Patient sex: M
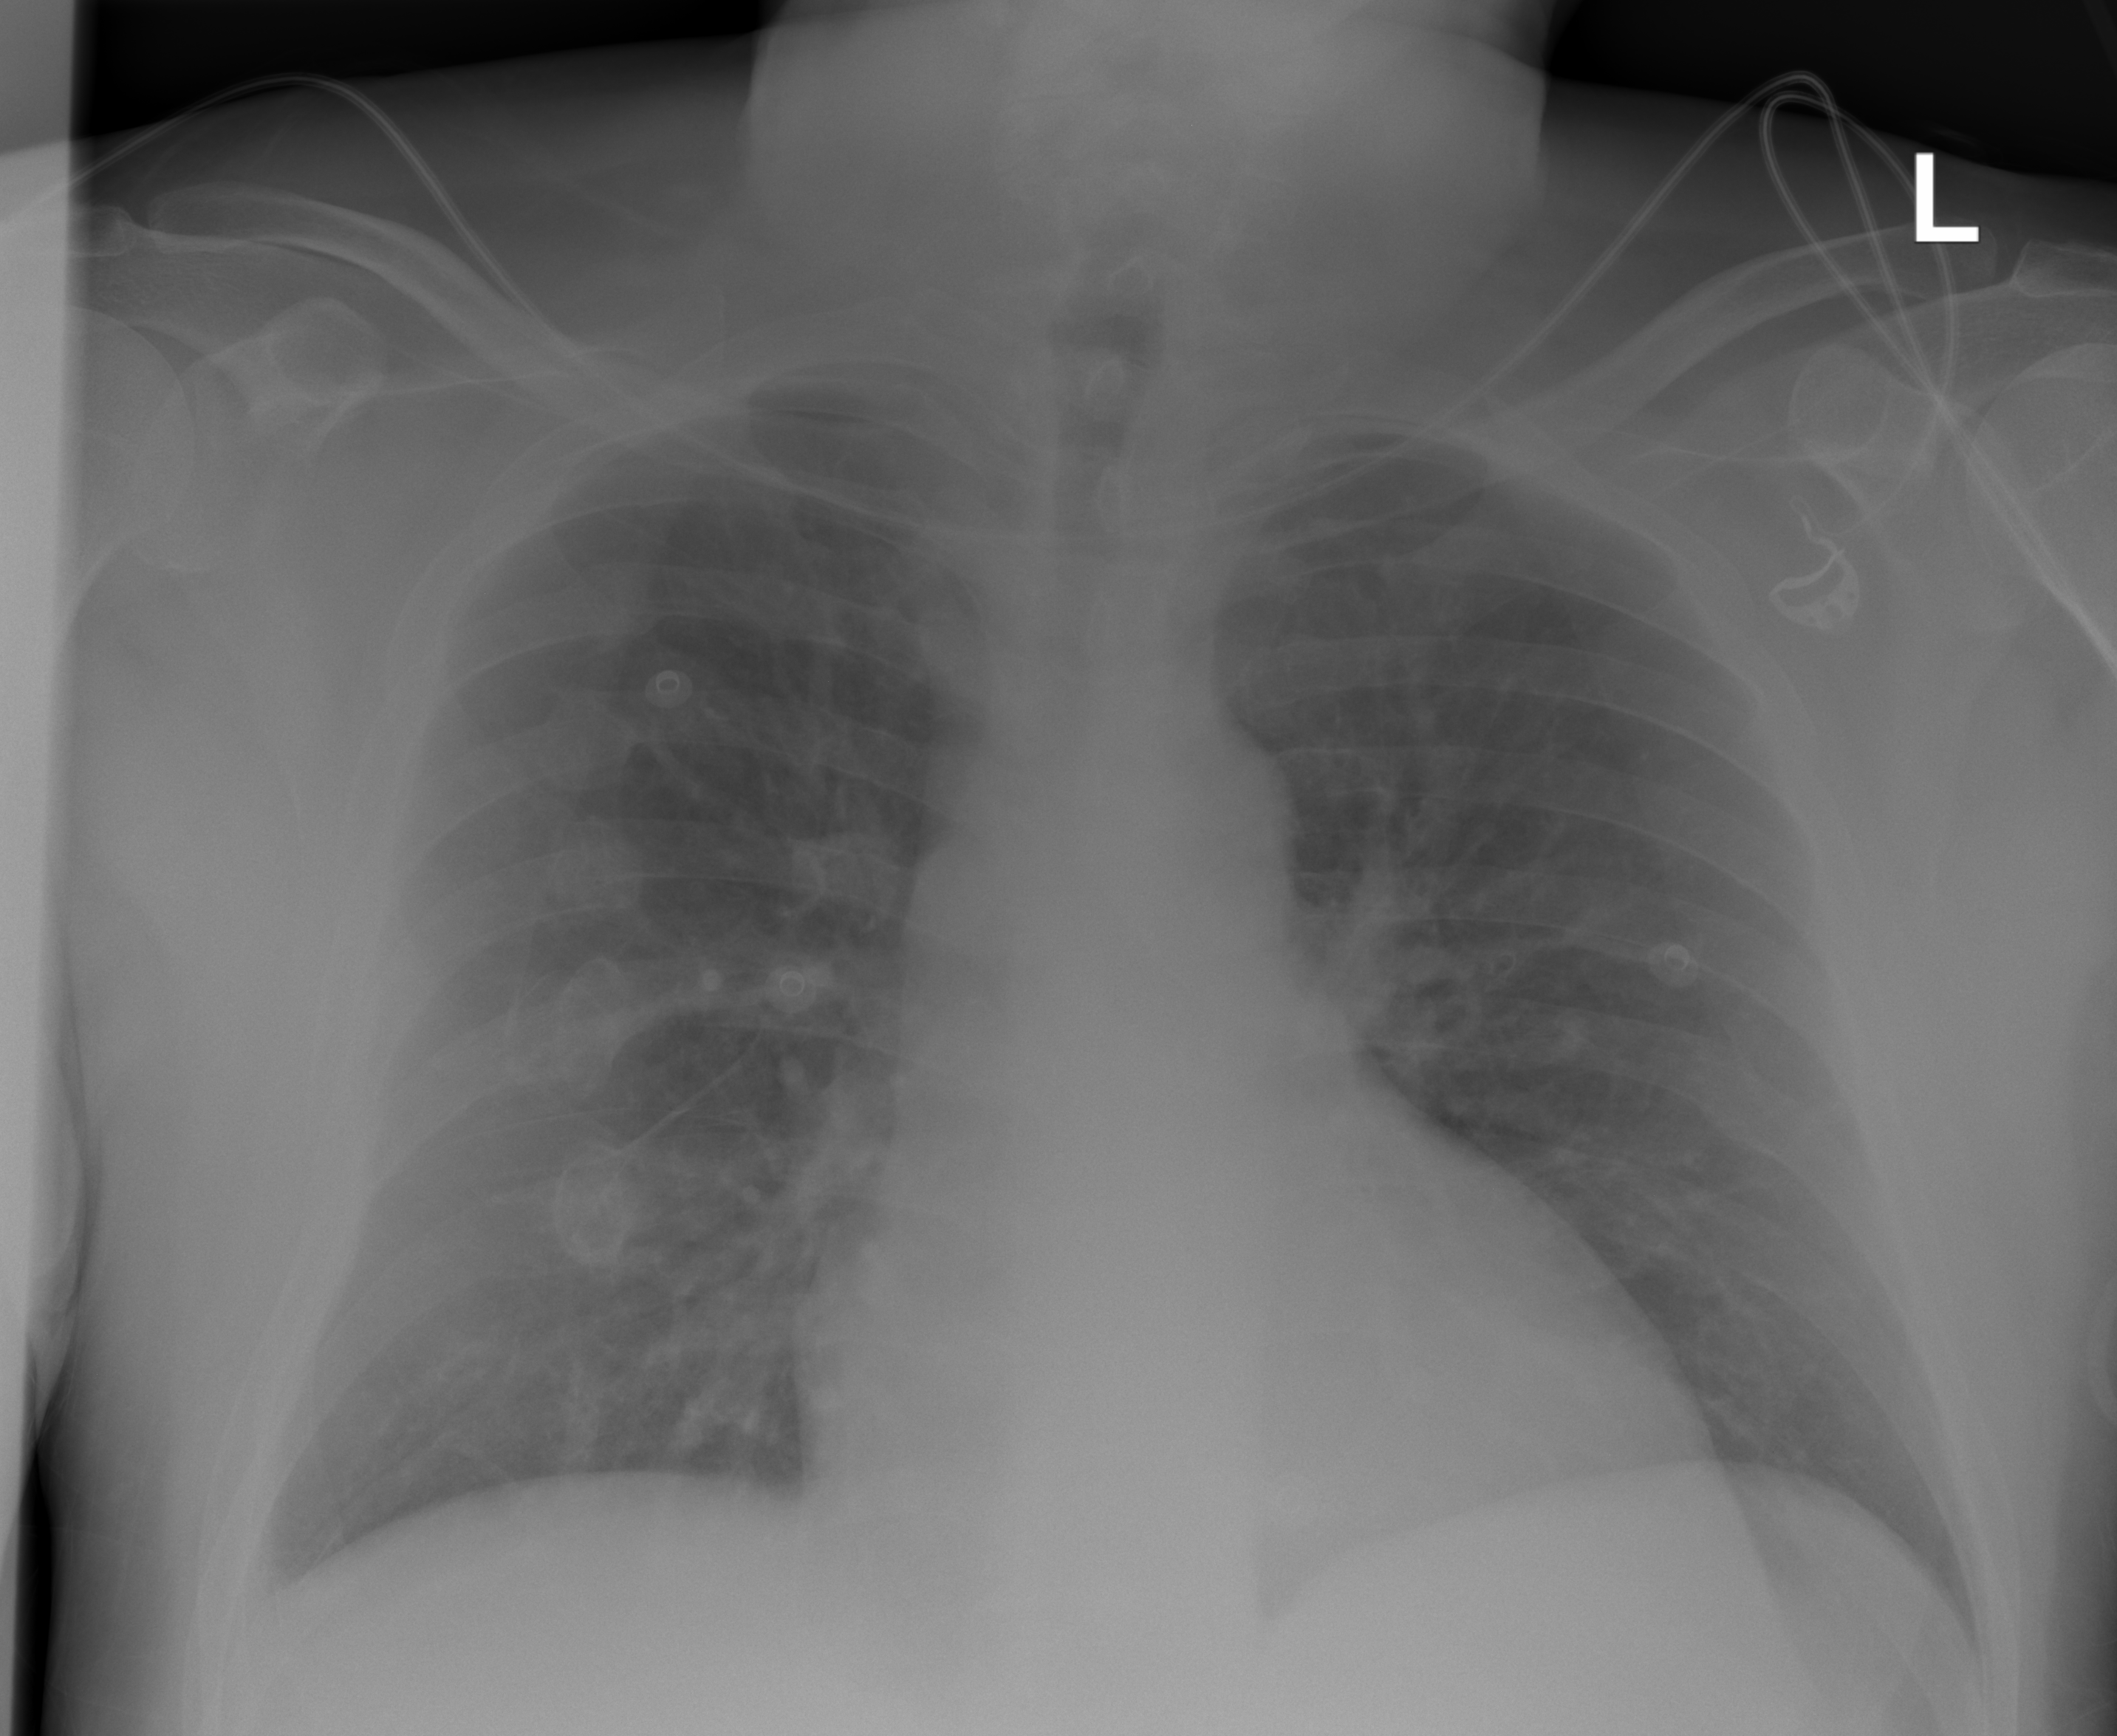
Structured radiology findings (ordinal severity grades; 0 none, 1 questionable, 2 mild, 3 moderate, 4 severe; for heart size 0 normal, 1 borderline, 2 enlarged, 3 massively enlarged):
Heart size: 2
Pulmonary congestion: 0
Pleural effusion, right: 1
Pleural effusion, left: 0
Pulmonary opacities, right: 0
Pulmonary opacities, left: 0
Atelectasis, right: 0
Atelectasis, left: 0